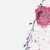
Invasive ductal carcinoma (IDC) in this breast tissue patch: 0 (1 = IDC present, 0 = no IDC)